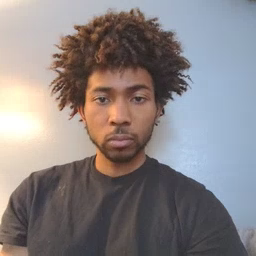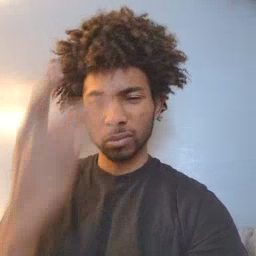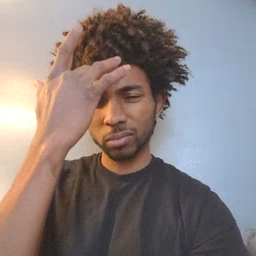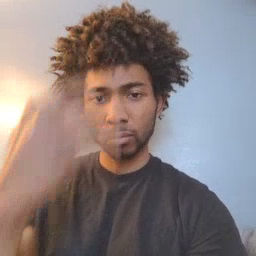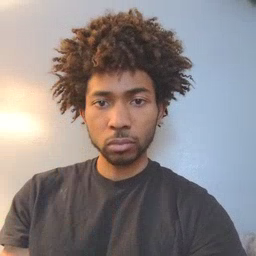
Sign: sick